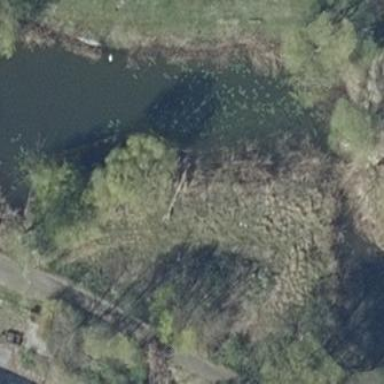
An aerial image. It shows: Pond with natural water.